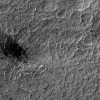
Atmospheric dust classification: not_dusty